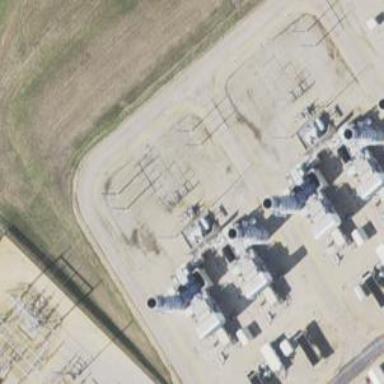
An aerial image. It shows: Gas turbine power generator.